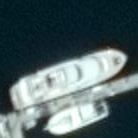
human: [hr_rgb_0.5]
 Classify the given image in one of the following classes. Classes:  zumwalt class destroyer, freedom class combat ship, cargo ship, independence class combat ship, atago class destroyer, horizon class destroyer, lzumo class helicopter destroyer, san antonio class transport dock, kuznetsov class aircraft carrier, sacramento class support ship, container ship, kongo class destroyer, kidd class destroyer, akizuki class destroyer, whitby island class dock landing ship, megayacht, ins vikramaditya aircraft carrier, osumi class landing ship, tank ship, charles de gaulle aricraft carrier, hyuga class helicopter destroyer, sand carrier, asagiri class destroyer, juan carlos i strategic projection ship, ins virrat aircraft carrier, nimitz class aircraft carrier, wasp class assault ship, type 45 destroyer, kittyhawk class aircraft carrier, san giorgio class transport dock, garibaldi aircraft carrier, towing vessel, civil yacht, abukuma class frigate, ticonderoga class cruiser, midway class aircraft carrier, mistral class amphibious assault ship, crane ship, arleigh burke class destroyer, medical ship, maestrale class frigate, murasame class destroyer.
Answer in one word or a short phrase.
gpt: Civil yacht